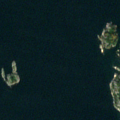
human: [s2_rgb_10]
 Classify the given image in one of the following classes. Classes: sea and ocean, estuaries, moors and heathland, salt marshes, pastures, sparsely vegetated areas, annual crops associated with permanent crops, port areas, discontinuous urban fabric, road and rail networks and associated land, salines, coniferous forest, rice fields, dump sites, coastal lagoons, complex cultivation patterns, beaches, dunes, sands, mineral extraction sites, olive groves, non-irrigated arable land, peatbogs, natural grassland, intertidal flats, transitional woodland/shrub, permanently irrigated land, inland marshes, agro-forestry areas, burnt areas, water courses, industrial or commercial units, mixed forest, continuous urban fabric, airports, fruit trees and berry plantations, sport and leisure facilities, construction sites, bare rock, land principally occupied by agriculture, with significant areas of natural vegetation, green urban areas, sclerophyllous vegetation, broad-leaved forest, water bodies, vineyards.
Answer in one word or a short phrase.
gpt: bare rock, sea and ocean